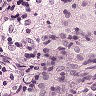
Metastatic tissue present: no